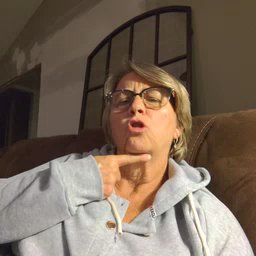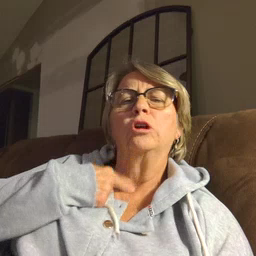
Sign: thirsty